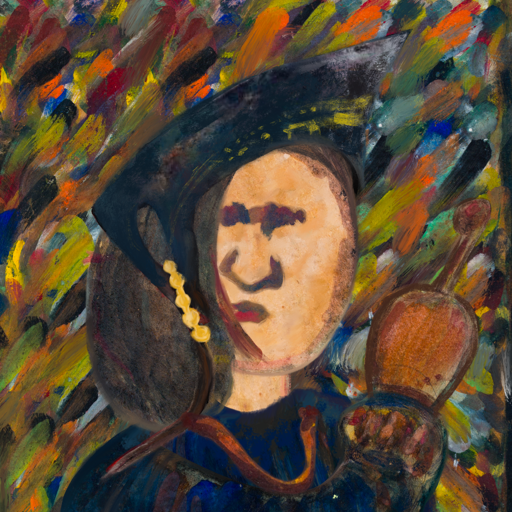
Background: An_Impression, Head And Neck Front: Childish, Face Front: In_The_Sun, Bust: Pipe, Hair Front: Gypsy_Mother, Head Accessory: Irani, Second Necklace: Comrade, Necklace: Blank, Baby: Blank